Field crop: tomato
Growth stage: 1
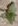
Species: solanum